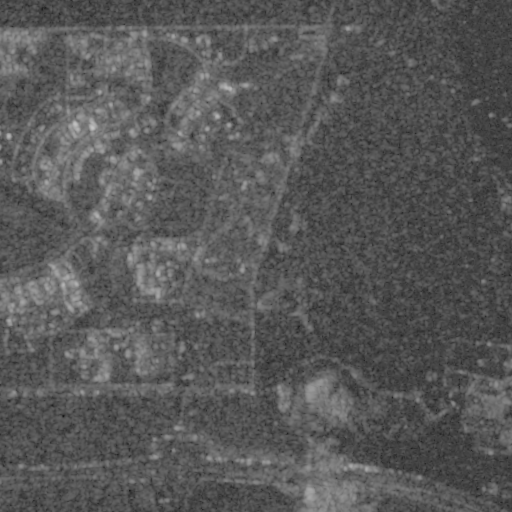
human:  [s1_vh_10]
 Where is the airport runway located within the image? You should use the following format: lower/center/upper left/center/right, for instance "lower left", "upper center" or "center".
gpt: The airport runway is located in the upper left of the image.
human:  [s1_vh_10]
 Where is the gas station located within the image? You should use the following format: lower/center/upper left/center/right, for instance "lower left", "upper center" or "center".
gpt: The gas station is located in the upper left of the image.
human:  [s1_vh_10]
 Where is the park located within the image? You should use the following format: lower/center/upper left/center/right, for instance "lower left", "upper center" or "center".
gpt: The park is located in the upper left of the image.
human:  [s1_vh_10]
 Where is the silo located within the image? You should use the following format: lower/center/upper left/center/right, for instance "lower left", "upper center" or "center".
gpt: The silo is located in the center left of the image.
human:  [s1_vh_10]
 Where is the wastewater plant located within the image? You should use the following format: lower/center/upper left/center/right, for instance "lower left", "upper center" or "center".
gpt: The wastewater plant is located in the upper left of the image.
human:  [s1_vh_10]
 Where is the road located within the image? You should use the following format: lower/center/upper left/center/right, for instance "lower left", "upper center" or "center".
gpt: There is no road in the image.

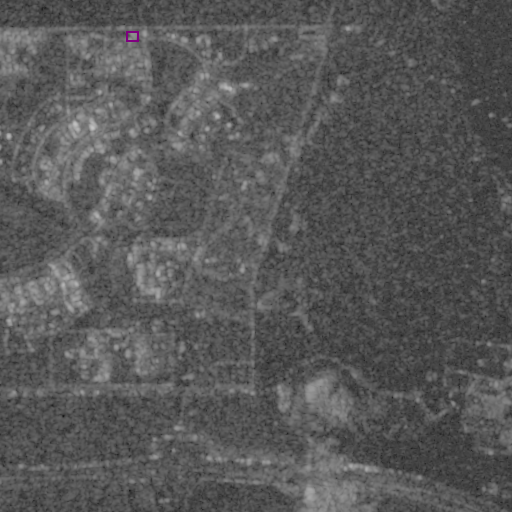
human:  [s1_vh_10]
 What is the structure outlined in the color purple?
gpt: The structure outlined in purple is a parking lot.
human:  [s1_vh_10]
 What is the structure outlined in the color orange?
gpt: There is no orange outline.